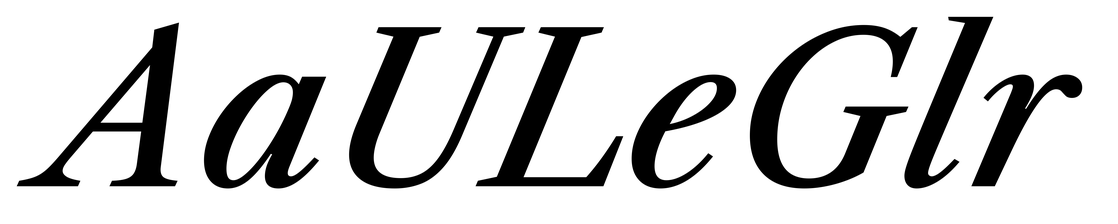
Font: LibreCaslonText-Italic_Medium_Italic